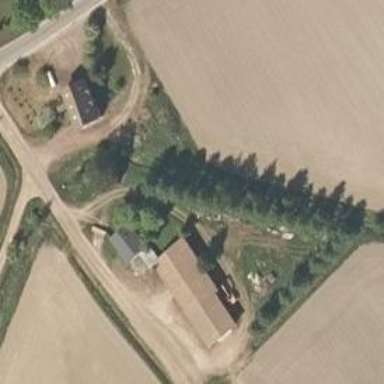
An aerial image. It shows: Farmyard area.